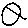
Label: moon